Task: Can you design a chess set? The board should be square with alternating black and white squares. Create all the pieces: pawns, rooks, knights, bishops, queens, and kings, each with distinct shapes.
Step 1804:
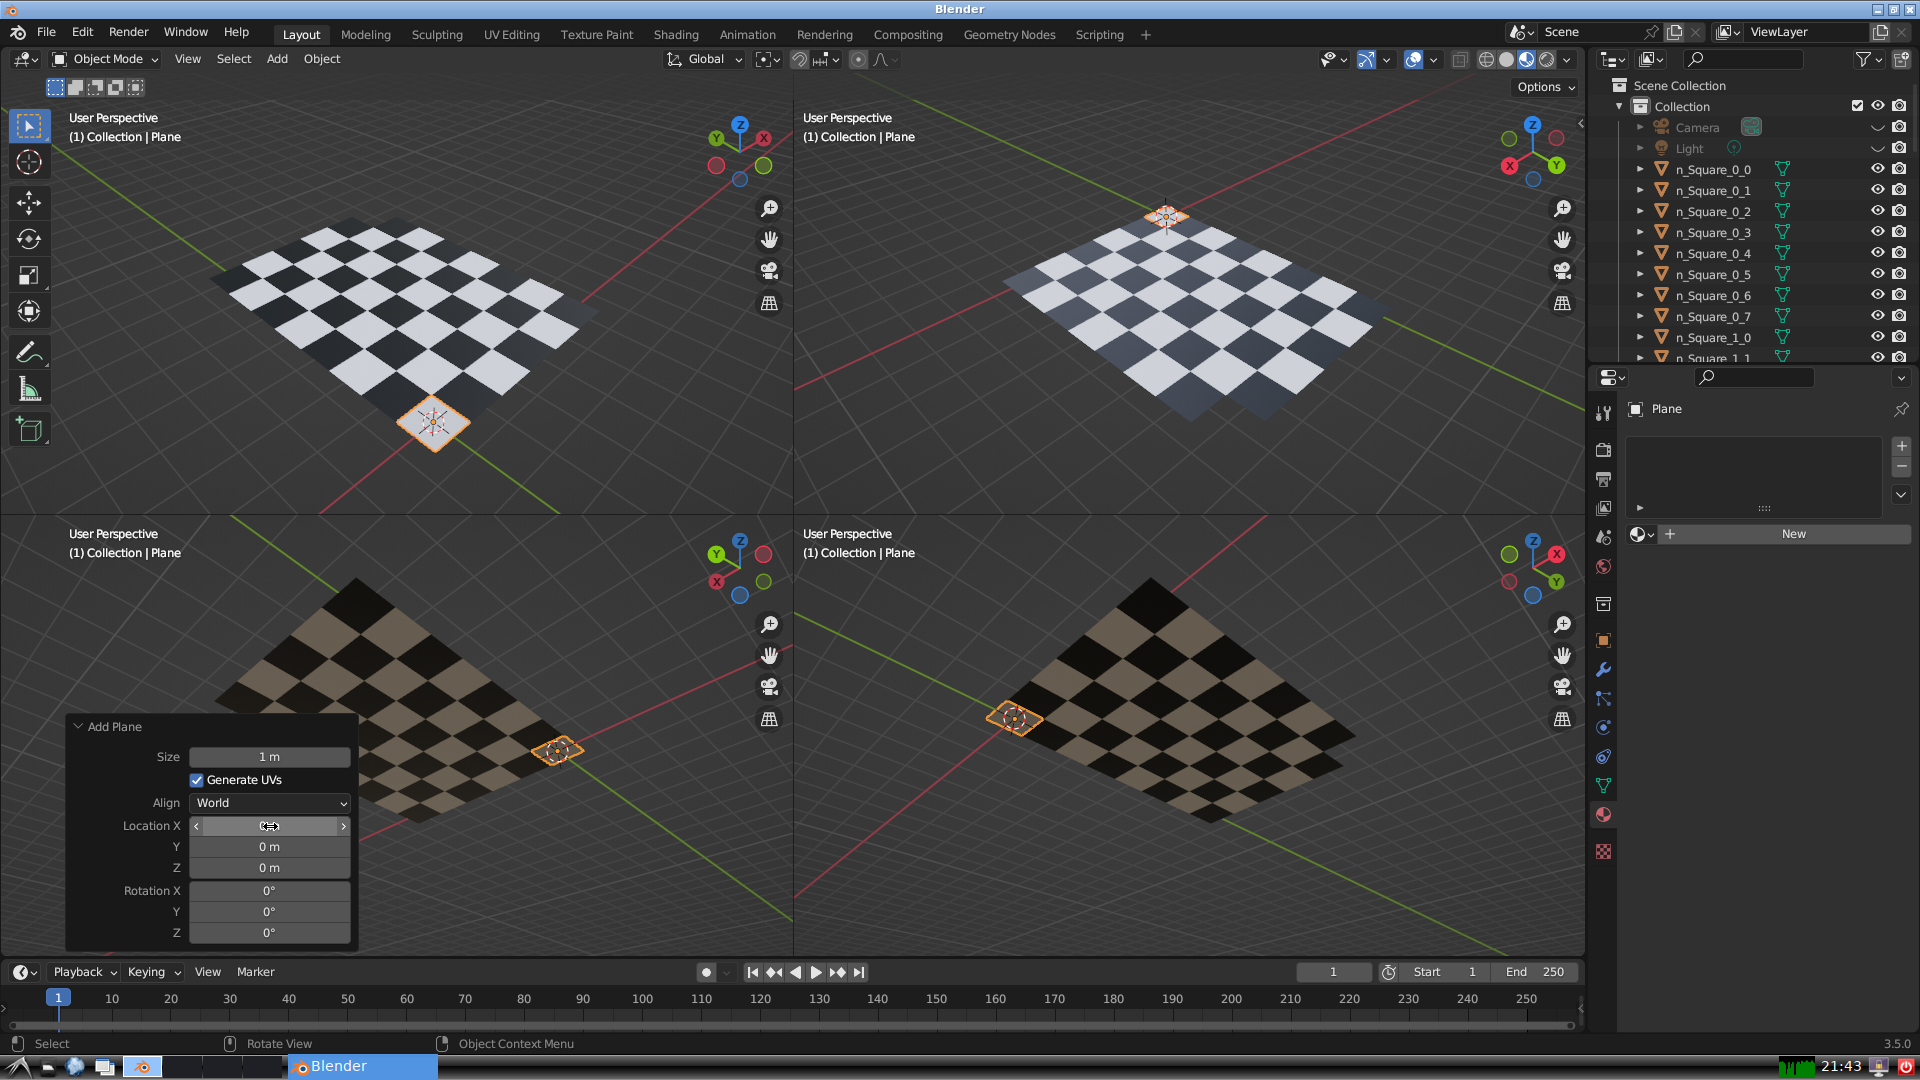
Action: click: no